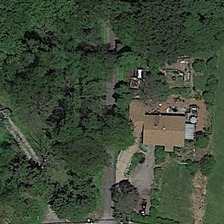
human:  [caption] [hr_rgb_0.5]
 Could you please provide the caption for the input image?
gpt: a building is surrounded by green trees and meadows .

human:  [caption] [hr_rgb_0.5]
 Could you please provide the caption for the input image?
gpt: a building is surrounded by green trees and meadows .

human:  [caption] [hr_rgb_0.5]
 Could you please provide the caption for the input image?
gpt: a building is surrounded by green trees and meadows .

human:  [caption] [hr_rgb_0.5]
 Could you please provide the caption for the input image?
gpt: a building is surrounded by green trees and meadows .

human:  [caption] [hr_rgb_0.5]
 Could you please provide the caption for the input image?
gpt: a building is surrounded by green trees and meadows .